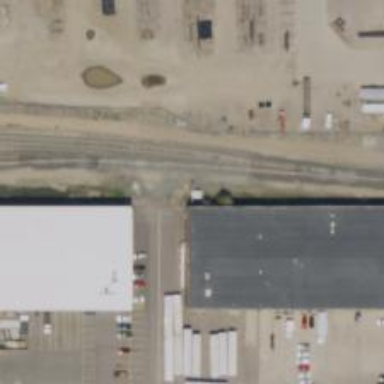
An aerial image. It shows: Railway spur junction.